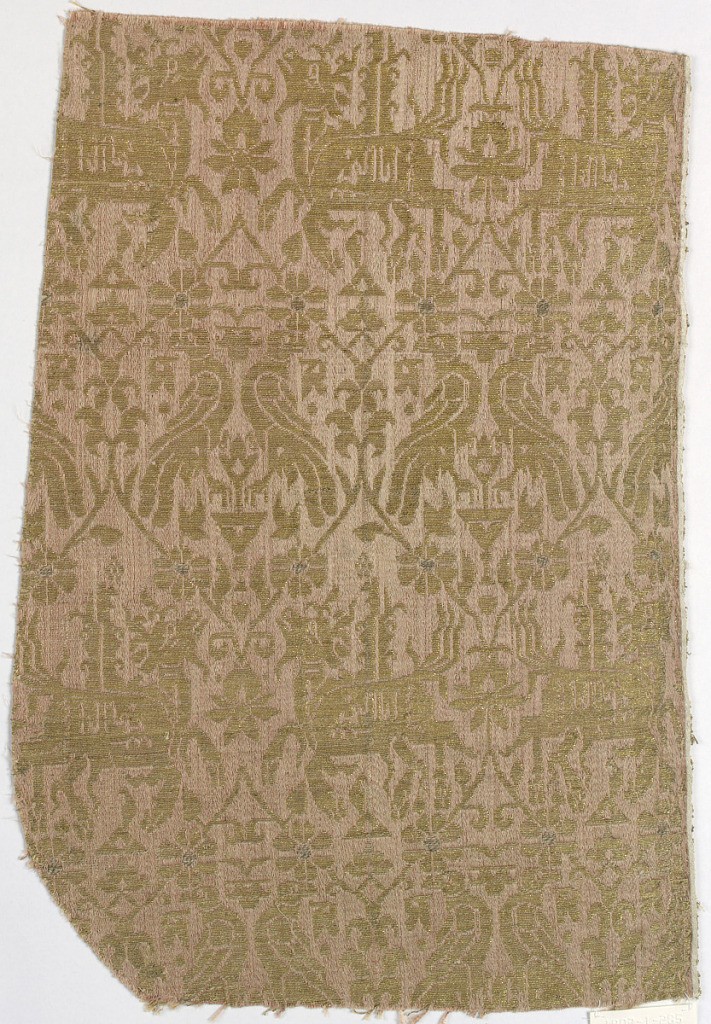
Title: Fragment
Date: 14th–15th century
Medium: silk, metallic threads (gold leaf on leather over linen core) Technique: two integrated fabric structures, 4&1 satin patterned by plain weave (lampas)
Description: Pairs of animals with pseudo-Kufic writing on their bodies and pairs of birds in gold and silver on rose.